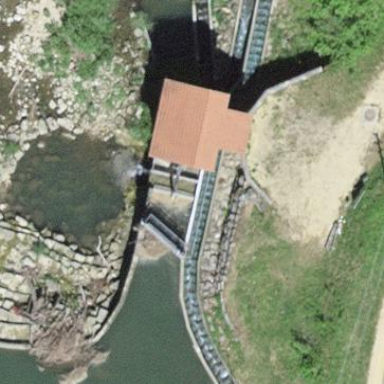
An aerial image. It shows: Building with hydro power generator.